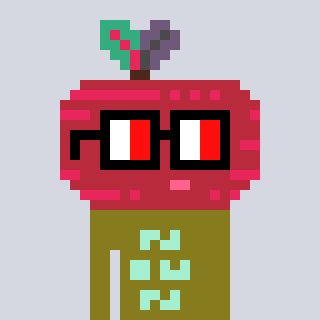
a pixel art character with square glasses with black frames and red eyes, a beet-shaped head and a gunk-colored body on a cool background